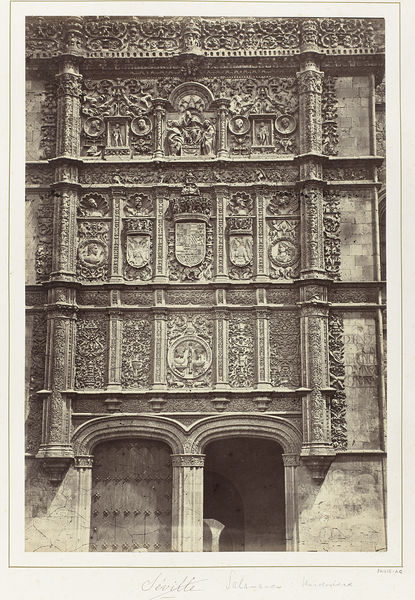
Titel: Salamanca, portaal universiteit
Künstler: Charles Clifford
Standort: Amsterdam
Institution: Rijksmuseum
Schlagwörter: arch, architecture, church, column, columns, crown, hall, ornate, white, window, women, black, figures, gold, wall, woman, pattern, brown, wood, man, roman, stone, building, scroll, entrance, exterior, black and white, decoration, animals, cement, photo, sculpture, door, archway, design, doors, cathedral, walls, facade, front, gate, coat of arms, circles, shield, shell, relief, carving, doorway, photograph, heads, text, india, emblem, gates, scultpure, emblems, carved, carvings, busts, motif, doorways, shields, archetecture, old building, crests, studded, heraldic, enterence, wood door, siville, relie, shieilds, helardic